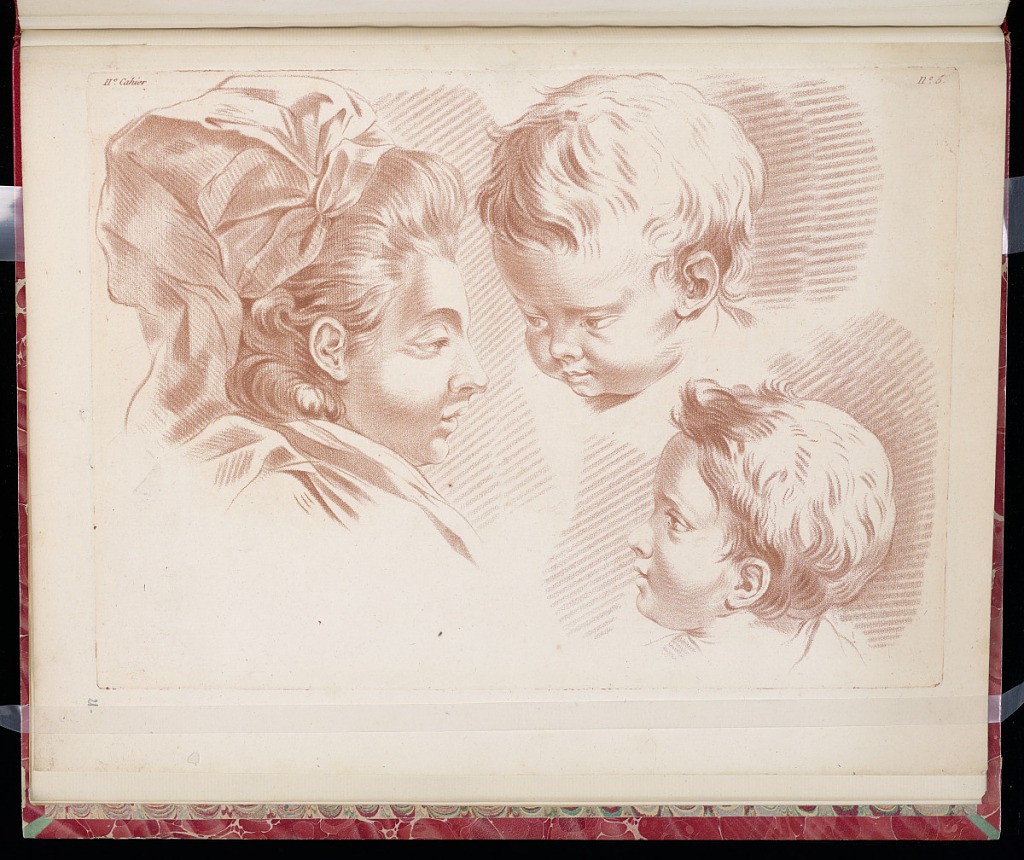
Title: Studies of a Heads, a Woman and Two Children
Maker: Pierre Thomas Le Clerc, French, ca. 1740 - ca. 1796
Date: ca. 1780
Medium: Crayon-manner with red ink on laid paper
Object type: Print
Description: Three studies of heads - a profile view of a women wearing a bonnet and two young boys - from a series of figure studies for the education of artists and amateurs, printed in red ink in the crayon manner. The plate is numbered.